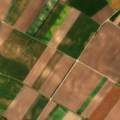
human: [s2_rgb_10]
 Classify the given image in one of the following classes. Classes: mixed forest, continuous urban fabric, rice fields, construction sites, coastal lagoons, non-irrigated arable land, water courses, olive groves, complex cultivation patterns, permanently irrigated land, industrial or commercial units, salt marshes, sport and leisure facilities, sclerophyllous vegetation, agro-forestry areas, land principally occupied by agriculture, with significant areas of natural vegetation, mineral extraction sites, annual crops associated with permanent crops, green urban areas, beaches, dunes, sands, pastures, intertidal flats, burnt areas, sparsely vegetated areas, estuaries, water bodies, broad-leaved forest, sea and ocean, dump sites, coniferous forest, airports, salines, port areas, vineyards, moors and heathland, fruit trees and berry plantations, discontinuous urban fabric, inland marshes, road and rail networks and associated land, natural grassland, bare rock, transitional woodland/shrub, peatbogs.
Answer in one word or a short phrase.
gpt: discontinuous urban fabric, non-irrigated arable land